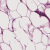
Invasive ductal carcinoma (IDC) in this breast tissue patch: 0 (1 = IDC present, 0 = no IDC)